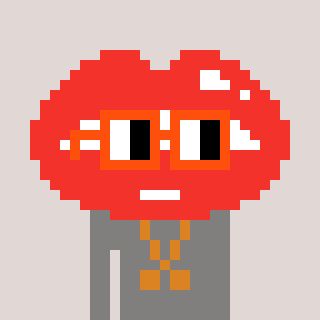
a pixel art character with square orange glasses, a lips-shaped head and a bluegrey-colored body on a warm background